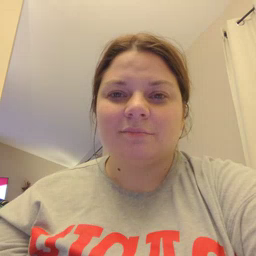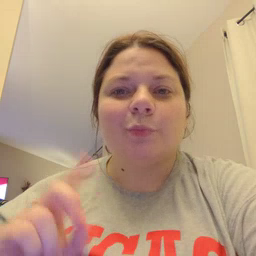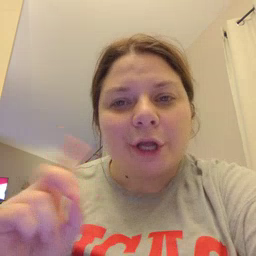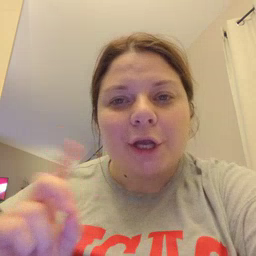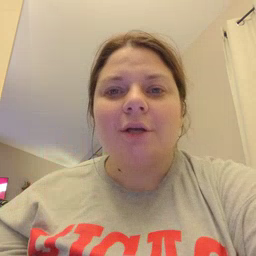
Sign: where